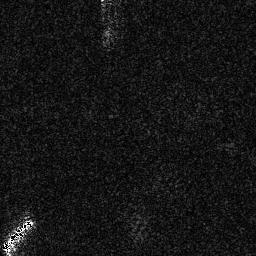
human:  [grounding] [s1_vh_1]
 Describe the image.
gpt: In the satellite image, there is  <ref>1 medium ship </ref> <box>[[0, 84, 14, 99, 0]]</box> located at bottom left.